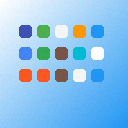
Screen state: on